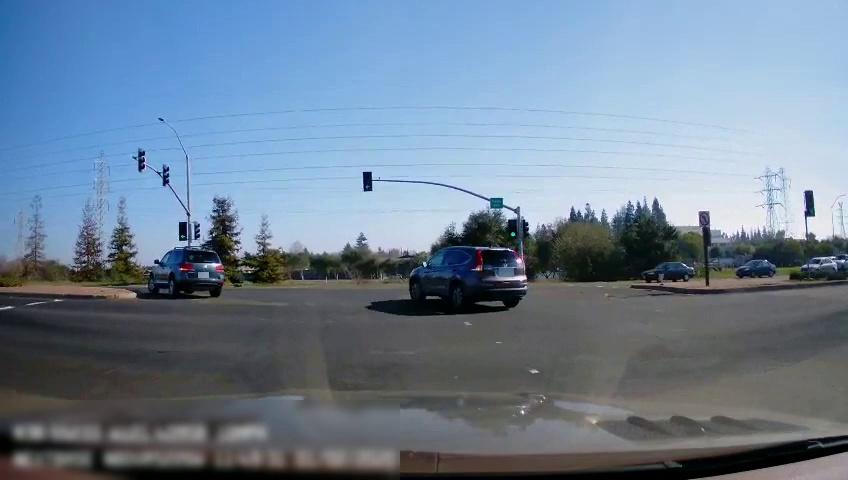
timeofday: Day
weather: Sunny
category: Drivable Space
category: Vehicles | Car
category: Vehicles | Car
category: Vehicles | Car
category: Vehicles | Car
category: Vehicles | SUV
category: Vehicles | SUV
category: Traffic | Lights
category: Traffic | Lights
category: Traffic | Signs
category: Traffic | Lights
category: Traffic | Lights
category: Traffic | Lights
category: Traffic | Lights
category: Traffic | Lights
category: Traffic | Lights
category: Traffic | Signs